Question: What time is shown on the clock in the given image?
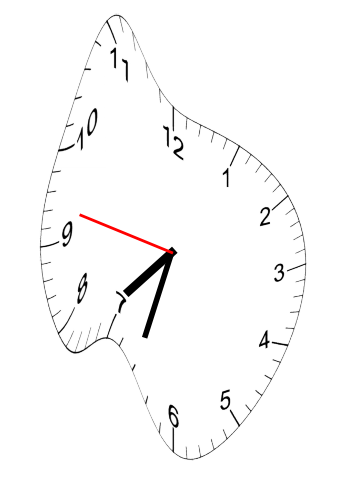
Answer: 07:32:47